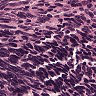
Metastatic tissue present: no